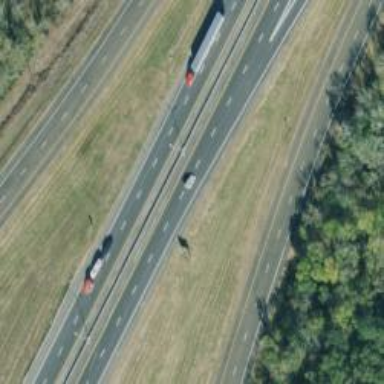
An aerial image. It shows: Motorway.